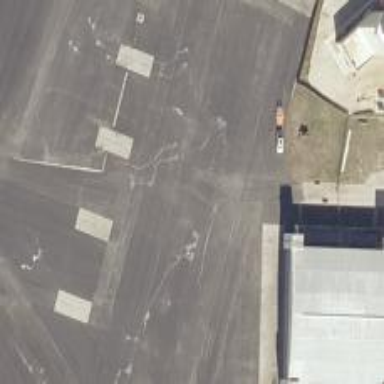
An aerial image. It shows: View of taxiway at the airport.